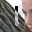
Label: 1